Question: Say i have the following:
'''
import pyplot as plt
import numpy as np
'''array([[29, 13, 11, 4, 5], #dataMag
[19, 16, 25, 9, 10],
[16, 22, 14, 18, 26],
[ 9, 17, 8, 9, 777]])
array([[205, 338, 380, 428, 228], #dataX
[199, 546, 430, 95, 374],
[418, 85, 260, 236, 241],
[308, 481, 133, 136, 83]])
array([[ 0.48, 0.83, 0.71, 0.12, 0.], #dataY
[ 0.09, 0. , 0.7 , 0.43, 0.54],
[ 0.58, 0. , 0.56, 0.18, 0.25],
[ 0.96, 0.26, 0.57, 0. , 0.82])'''
plt.scatter(x=dataX.flat, y=dataY.flat, c=dataMag.flat, vmin=np.min(dataMag),
vmax=np.max(dataMag), marker='s', cmap='hot')
plt.show()
'''
which gives me the following result:

Instead of using three arrays to get a 2D image, is Is there a way in Numpy (or Scipy, etc.) to represent them as an (a,b) 2D array?
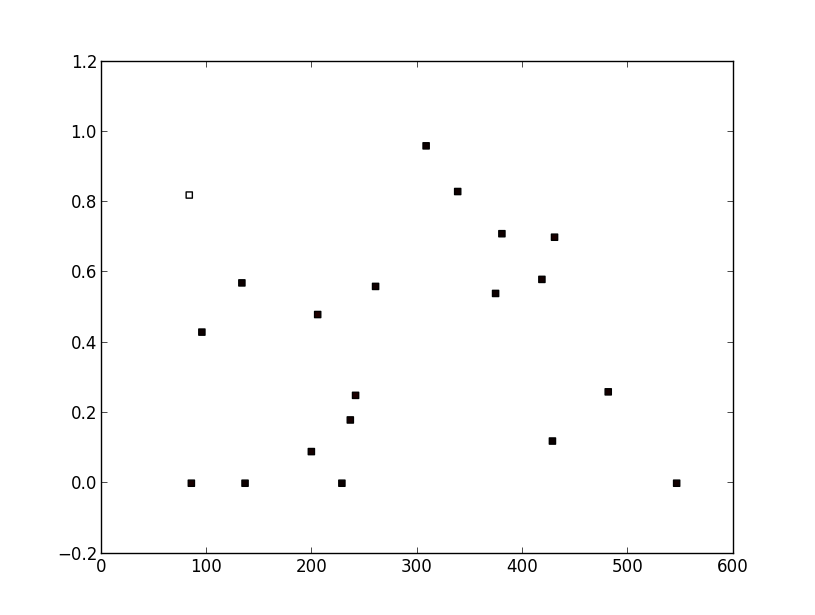
Answer: I am keeping my original answer below, but digging into your previous question on the same subject, code doing what you are after follows. Note that it doesn't handle repeated values, so if you have more than one value assigned to a same location, only one of them will be preserved. Also, this messes up the scale of your scatter plot, so something like my original answer may be more suited for what you are after. But any way, here's the code:
'''
x_, x_idx = np.unique(np.ravel(dataX), return_inverse=True)
y_, y_idx = np.unique(np.ravel(dataY), return_inverse=True)
newArray = np.zeros((len(x_), len(y_)), dtype=dataMag.dtype)
newArray[x_idx, y_idx] = np.ravel(dataMag)
>>> newArray
array([[ 0, 0, 0, 0, 0, 0, 0, 0, 0, 0, 0, 0, 0, 0, 777, 0, 0],
[ 22, 0, 0, 0, 0, 0, 0, 0, 0, 0, 0, 0, 0, 0, 0, 0, 0],
[ 0, 0, 0, 0, 0, 0, 9, 0, 0, 0, 0, 0, 0, 0, 0, 0, 0],
[ 0, 0, 0, 0, 0, 0, 0, 0, 0, 0, 8, 0, 0, 0, 0, 0, 0],
[ 9, 0, 0, 0, 0, 0, 0, 0, 0, 0, 0, 0, 0, 0, 0, 0, 0],
[ 0, 19, 0, 0, 0, 0, 0, 0, 0, 0, 0, 0, 0, 0, 0, 0, 0],
[ 0, 0, 0, 0, 0, 0, 0, 29, 0, 0, 0, 0, 0, 0, 0, 0, 0],
[ 5, 0, 0, 0, 0, 0, 0, 0, 0, 0, 0, 0, 0, 0, 0, 0, 0],
[ 0, 0, 0, 18, 0, 0, 0, 0, 0, 0, 0, 0, 0, 0, 0, 0, 0],
[ 0, 0, 0, 0, 26, 0, 0, 0, 0, 0, 0, 0, 0, 0, 0, 0, 0],
[ 0, 0, 0, 0, 0, 0, 0, 0, 0, 14, 0, 0, 0, 0, 0, 0, 0],
[ 0, 0, 0, 0, 0, 0, 0, 0, 0, 0, 0, 0, 0, 0, 0, 0, 9],
[ 0, 0, 0, 0, 0, 0, 0, 0, 0, 0, 0, 0, 0, 0, 0, 13, 0],
[ 0, 0, 0, 0, 0, 0, 0, 0, 10, 0, 0, 0, 0, 0, 0, 0, 0],
[ 0, 0, 0, 0, 0, 0, 0, 0, 0, 0, 0, 0, 0, 11, 0, 0, 0],
[ 0, 0, 0, 0, 0, 0, 0, 0, 0, 0, 0, 16, 0, 0, 0, 0, 0],
[ 0, 0, 4, 0, 0, 0, 0, 0, 0, 0, 0, 0, 0, 0, 0, 0, 0],
[ 0, 0, 0, 0, 0, 0, 0, 0, 0, 0, 0, 0, 25, 0, 0, 0, 0],
[ 0, 0, 0, 0, 0, 17, 0, 0, 0, 0, 0, 0, 0, 0, 0, 0, 0],
[ 16, 0, 0, 0, 0, 0, 0, 0, 0, 0, 0, 0, 0, 0, 0, 0, 0]])
'''
If 'dataX' and 'dataY' where both integer arrays, the implementation would be pretty straight forward. But since they don't seem to necessarily be, you will need to do some rounding, for which you will want to first choose a step size for your array in each direction, and you can then do something like this:
'''
from __future__ import division
x_step, y_step = 25, 0.10
x = np.round(dataX / x_step).astype(int)
y = np.round(dataY / y_step).astype(int)
x_m, x_M = np.min(x), np.max(x)
y_m, y_M = np.min(y), np.max(y)
newArray = np.zeros((x_M - x_m + 1, y_M - y_m + 1), dtype=dataMag.dtype)
newArray[x - x_m, y - y_m] = dataMag
>>> newArray
array([[ 22, 0, 0, 0, 0, 0, 0, 0, 777, 0, 0],
[ 0, 0, 0, 0, 9, 0, 0, 0, 0, 0, 0],
[ 9, 0, 0, 0, 0, 0, 8, 0, 0, 0, 0],
[ 0, 0, 0, 0, 0, 0, 0, 0, 0, 0, 0],
[ 0, 0, 0, 0, 0, 0, 0, 0, 0, 0, 0],
[ 0, 19, 0, 0, 0, 29, 0, 0, 0, 0, 0],
[ 5, 0, 18, 0, 0, 0, 0, 0, 0, 0, 0],
[ 0, 0, 26, 0, 0, 0, 14, 0, 0, 0, 0],
[ 0, 0, 0, 0, 0, 0, 0, 0, 0, 0, 0],
[ 0, 0, 0, 0, 0, 0, 0, 0, 0, 0, 9],
[ 0, 0, 0, 0, 0, 0, 0, 0, 0, 0, 0],
[ 0, 0, 0, 0, 0, 0, 0, 0, 13, 0, 0],
[ 0, 0, 0, 0, 0, 10, 0, 11, 0, 0, 0],
[ 0, 0, 0, 0, 0, 0, 0, 0, 0, 0, 0],
[ 0, 4, 0, 0, 0, 0, 16, 25, 0, 0, 0],
[ 0, 0, 0, 0, 0, 0, 0, 0, 0, 0, 0],
[ 0, 0, 0, 17, 0, 0, 0, 0, 0, 0, 0],
[ 0, 0, 0, 0, 0, 0, 0, 0, 0, 0, 0],
[ 0, 0, 0, 0, 0, 0, 0, 0, 0, 0, 0],
[ 16, 0, 0, 0, 0, 0, 0, 0, 0, 0, 0]])
'''
You have to be careful, when doing this, with making sure your rounding step is small enough so that no two values round off to the same position in the array, as then you would lose information. For example:
'''
x_step, y_step = 50, 0.10
...
>>> newArray
array([[ 22, 0, 0, 0, 9, 0, 0, 0, 777, 0, 0],
[ 9, 0, 0, 0, 0, 0, 8, 0, 0, 0, 0],
[ 0, 19, 0, 0, 0, 29, 0, 0, 0, 0, 0],
[ 5, 0, 26, 0, 0, 0, 14, 0, 0, 0, 0],
[ 0, 0, 0, 0, 0, 0, 0, 0, 0, 0, 9],
[ 0, 0, 0, 0, 0, 10, 0, 0, 13, 0, 0],
[ 0, 0, 0, 0, 0, 0, 16, 11, 0, 0, 0],
[ 0, 4, 0, 0, 0, 0, 0, 25, 0, 0, 0],
[ 0, 0, 0, 17, 0, 0, 0, 0, 0, 0, 0],
[ 16, 0, 0, 0, 0, 0, 0, 0, 0, 0, 0]])
'''
and in position '[3, 2]' only a 26 shows up, instead of the 18 and 26 in the corresponding cells of the previous example.